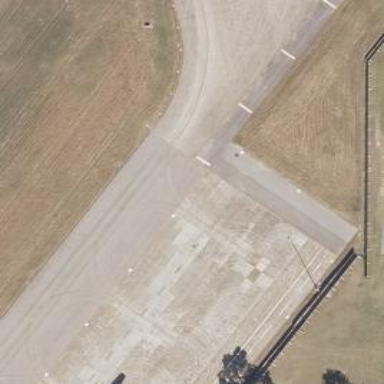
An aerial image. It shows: View of taxiway at the airport.